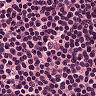
Metastatic tissue present: no